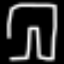
Label: pants